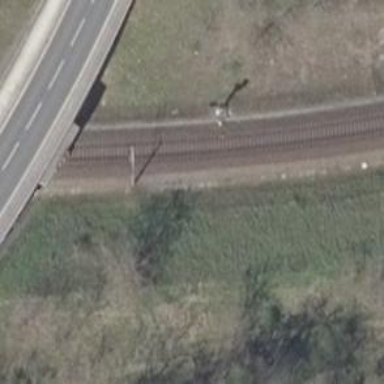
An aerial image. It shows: Railway signal.